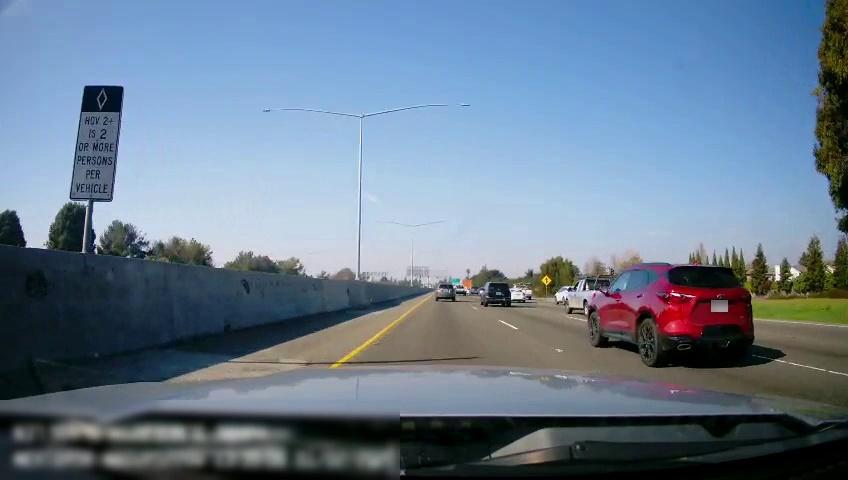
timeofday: Day
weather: Sunny
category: Drivable Space
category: Vehicles | SUV
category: Vehicles | SUV
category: Vehicles | SUV
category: Vehicles | Truck
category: Vehicles | Truck
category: Vehicles | Car
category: Vehicles | Car
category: Vehicles | Truck
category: Vehicles | SUV
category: Vehicles | Truck
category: Lanes | Current Lane
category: Lanes | Current Lane
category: Lanes | Alternate Lane
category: Lanes | Alternate Lane
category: Traffic | Signs
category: Traffic | Signs